Question: I am maintaining some legacy code which I did not write, and which currently generates a lot of warnings. I am trying to fix warnings in the files I touch, but they are not all reported: I get 101 per project, and then the message in the title of this question.
As a test, I created a brand new VB.Net Windows Forms application targeting .NET 4.5.1, and inserted 150 unused local variables into Form_Load.
Only the first 101 of them trigger warnings, and then I get "Maximum number of warnings has been exceeded":

According to the answer to <URL>, since Visual Studio 2012 / VB 11.
I'm using Visual Studio 2013 and the CoreCompile line in my build log indicates that it's calling 'vbc.exe' from MSBuild version 12:
'''
C:\Program Files (x86)\MSBuild\12.0\bin\Vbc.exe /noconfig /imports:Microsoft.VisualBasic,System,System.Collections,System.Collections.Generic,System.Data,System.Drawing,System.Diagnostics,System.Windows.Forms,System.Linq,System.Xml.Linq,System.Threading.Tasks /optioncompare:Binary /optionexplicit- /optionstrict+ /nowarn:42016,41999,42017,42018,42019,42032,42036,42020,42021,42022 /optioninfer+ /nostdlib /platform:anycpu32bitpreferred /rootnamespace:WindowsApplication3 /sdkpath:"C:\Program Files (x86)\Reference Assemblies\Microsoft\Framework\.NETFramework\v4.5.1" /highentropyva+ /doc:obj\Debug\WindowsApplication3.xml /define:"CONFIG=\"Debug\",DEBUG=-1,TRACE=-1,_MyType=\"WindowsForms\",PLATFORM=\"AnyCPU\"" /reference:"C:\Program Files (x86)\Reference Assemblies\Microsoft\Framework\.NETFramework\v4.5.1\System.Core.dll","C:\Program Files (x86)\Reference Assemblies\Microsoft\Framework\.NETFramework\v4.5.1\System.Data.DataSetExtensions.dll","C:\Program Files (x86)\Reference Assemblies\Microsoft\Framework\.NETFramework\v4.5.1\System.Data.dll","C:\Program Files (x86)\Reference Assemblies\Microsoft\Framework\.NETFramework\v4.5.1\System.Deployment.dll","C:\Program Files (x86)\Reference Assemblies\Microsoft\Framework\.NETFramework\v4.5.1\System.dll","C:\Program Files (x86)\Reference Assemblies\Microsoft\Framework\.NETFramework\v4.5.1\System.Drawing.dll","C:\Program Files (x86)\Reference Assemblies\Microsoft\Framework\.NETFramework\v4.5.1\System.Windows.Forms.dll","C:\Program Files (x86)\Reference Assemblies\Microsoft\Framework\.NETFramework\v4.5.1\System.Xml.dll","C:\Program Files (x86)\Reference Assemblies\Microsoft\Framework\.NETFramework\v4.5.1\System.Xml.Linq.dll" /main:WindowsApplication3.My.MyApplication /debug+ /debug:full /filealign:512 /out:obj\Debug\WindowsApplication3.exe /subsystemversion:6.00 /resource:obj\Debug\WindowsApplication3.Form1.resources /resource:obj\Debug\WindowsApplication3.Resources.resources /target:winexe Form1.vb Form1.Designer.vb "My Project\AssemblyInfo.vb" "My Project\Application.Designer.vb" "My Project\Resources.Designer.vb" "My Project\Settings.Designer.vb" "C:\Users\blorgbeard\AppData\Local\Temp\.NETFramework,Version=v4.5.1.AssemblyAttributes.vb"
'''
I tried running the above manually (i.e. invoking 'vbc.exe' from the command-line), but still only received 101 warnings.
I also can't find any recent references to this error message on google.
This makes me suspect I have something wrong with my local configuration.
How can I get a list of my VB compiler warnings?
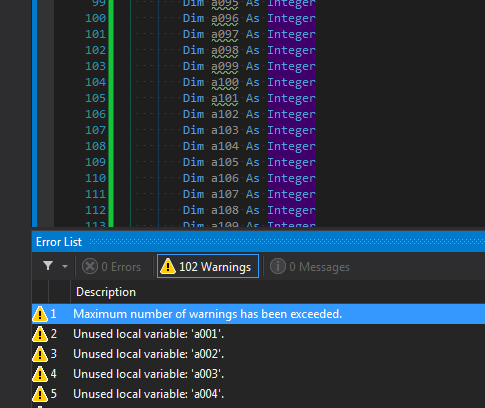
Answer: I am happy to report that in Visual Studio 2015 (both command-line tools and in-IDE), the limit is gone (or at least much larger):
<URL>